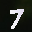
Label: 7